Brain MRI, t1w sequence, axial 2D slice.
Patient: age 30, sex M, weight 95 kg, height 1.95 m
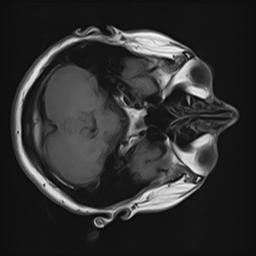